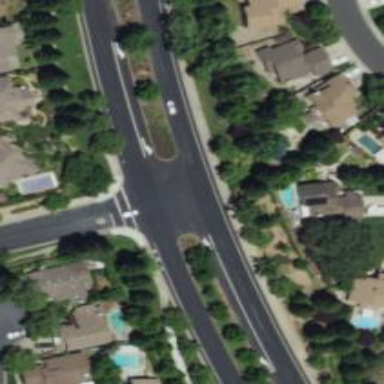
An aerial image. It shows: Secondary link road with asphalt surface.